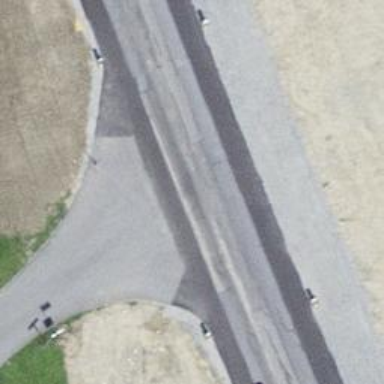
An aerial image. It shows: Road with "give way" sign.